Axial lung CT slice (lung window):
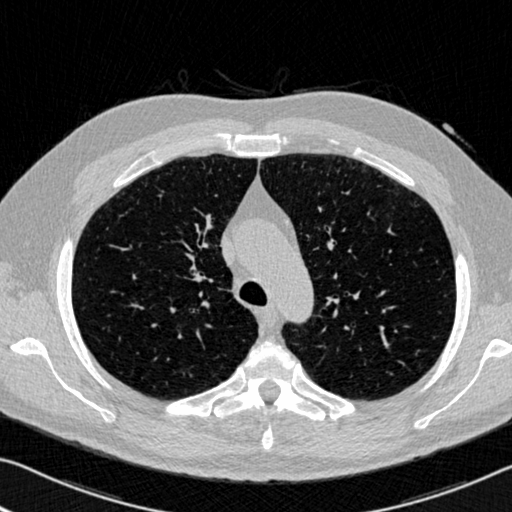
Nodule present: no